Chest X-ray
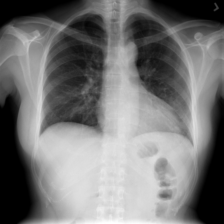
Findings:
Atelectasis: negative
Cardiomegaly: negative
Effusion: negative
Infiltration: negative
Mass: negative
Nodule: negative
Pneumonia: negative
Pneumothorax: negative
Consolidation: negative
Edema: negative
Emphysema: negative
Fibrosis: negative
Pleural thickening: negative
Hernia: negative